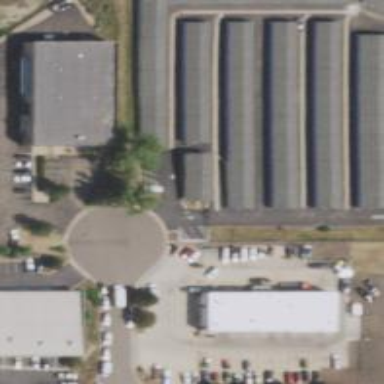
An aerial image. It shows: Storage rental shop.